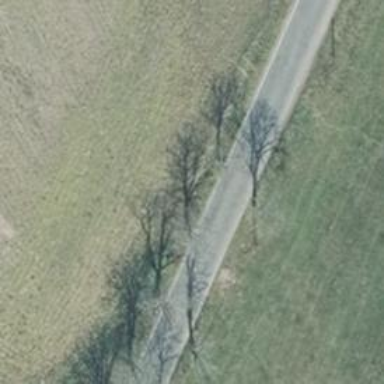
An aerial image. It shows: Avenue lined with deciduous broadleaved trees.